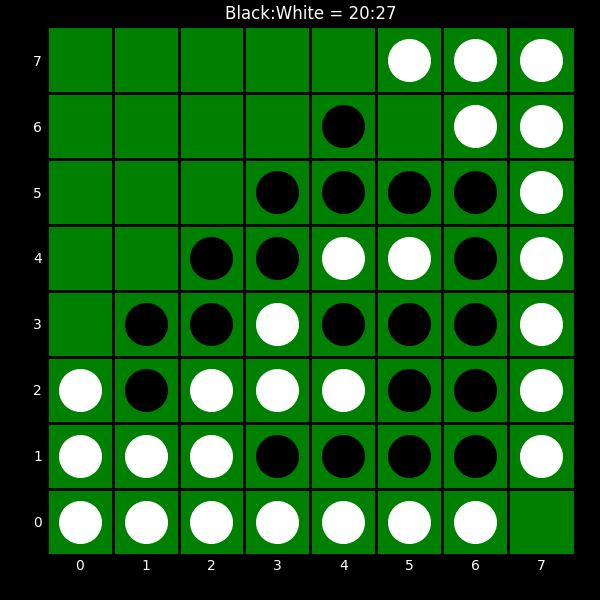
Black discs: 20
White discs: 27